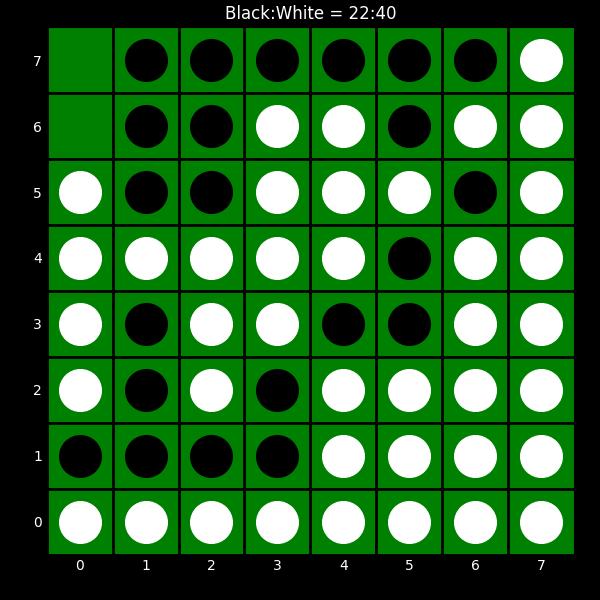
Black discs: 22
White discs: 40